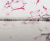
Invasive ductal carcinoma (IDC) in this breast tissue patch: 0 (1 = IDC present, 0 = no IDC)